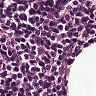
Metastatic tissue present: no